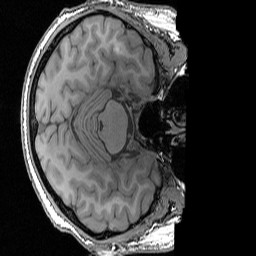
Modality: T1w
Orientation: axial
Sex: male
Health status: ill
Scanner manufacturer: siemens
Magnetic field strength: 3 T
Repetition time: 1.57 s
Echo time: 0.00342 s